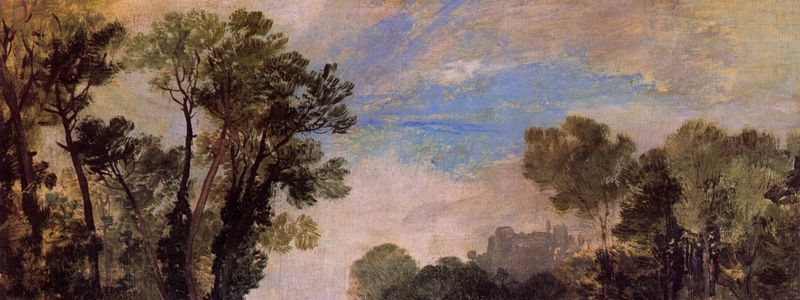
Titel: Baumwipfel und Himmel, Guildford Castle (?), Abend
Künstler: William Turner
Standort: London
Institution: Tate Gallery
Schlagwörter: baum, berg, blau, blätter, dunkel, gemälde, himmel, laub, schatten, weiß, wolken, baumstämme, bäume, gelb, grün, impressionismus, landschaft, ocker, stadt, äste, abend, ausschnitt, braun, grau, hell, hintergrund, holz, licht, schwarz, skizze, strasse, anlage, blick, haus, park, schloss, weg, wolke, beige, malerei, barock, öl, ast, birken, ferne, horizont, häuser, hügel, natur, stamm, wind, zweige, busch, büsche, sonne, sträucher, klassizismus, blatt, pflanze, pflanzen, krone, rokoko, rosa, wald, anhöhe, turm, stillleben, bewölkt, ort, studie, farbe, nebel, tag, idylle, silhouette, constable, stämme, wetter, detail, impressionistisch, baumkronen, hoch, striche, unscharf, ortschaft, panorama, stadtansicht, ruine, hälfte, burg, kloster, festung, lichtung, wolkig, gebogen, leinwand, entwurf, pinselstrich, verwischt, moor, laubbäume, rötlich, nadelbäume, kiefern, schattig, pinien, wipfel, schief, stumpf, auenlandschaft, stadtsilhouette, bildausschnitt, bedrückend, freiluft, pflnazen, schlosss, windschief, wuchs, entfernt, maskw, wifel, freilichtmaler